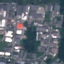
Land use / land cover: Industrial